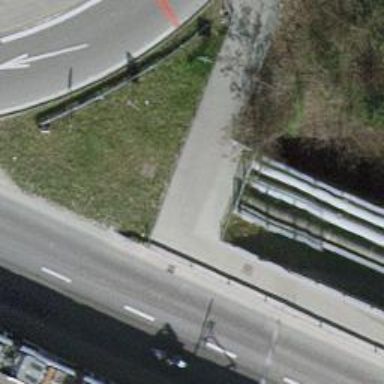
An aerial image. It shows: Asphalt sidewalk along the footway.